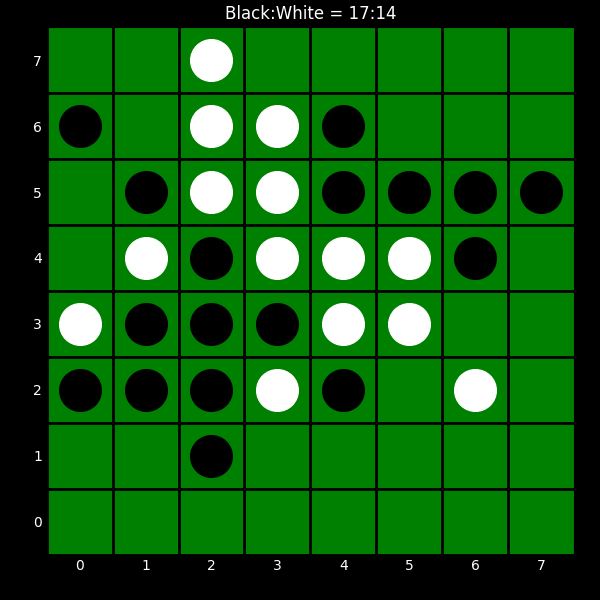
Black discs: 17
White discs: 14